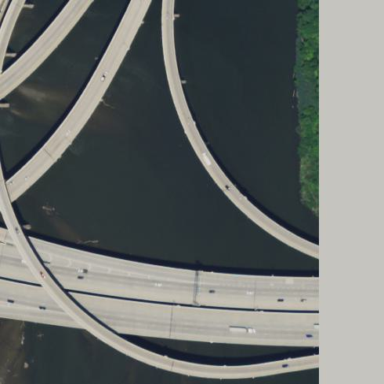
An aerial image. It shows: Man-made bridge.